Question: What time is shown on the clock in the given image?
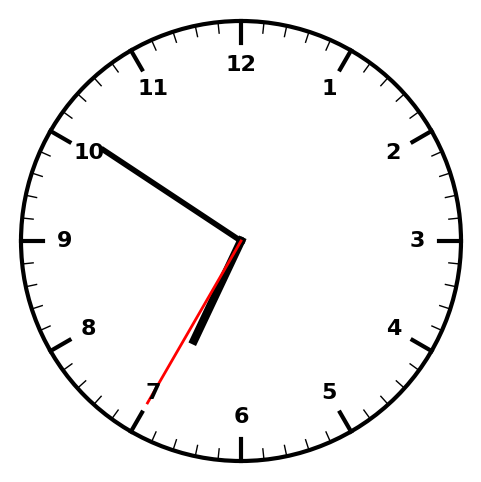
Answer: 06:50:35